Field crop: tomato
Growth stage: 1
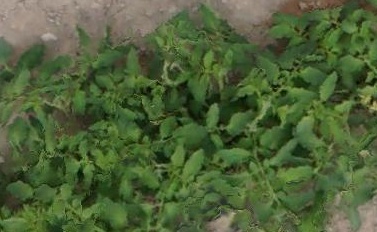
Species: tomato